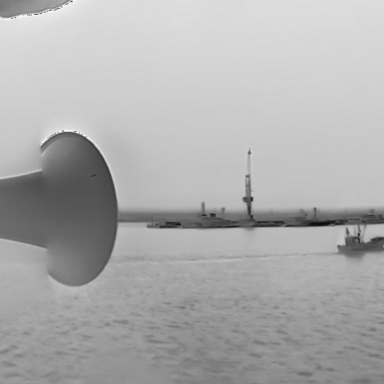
There is a bulk_carrier in the infrared image.